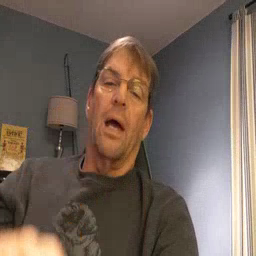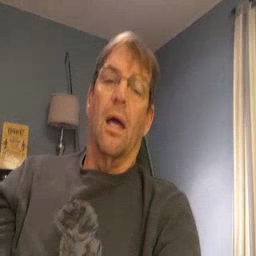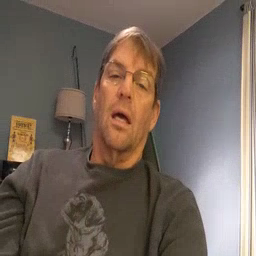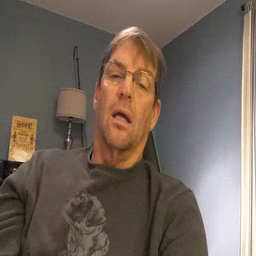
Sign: bad